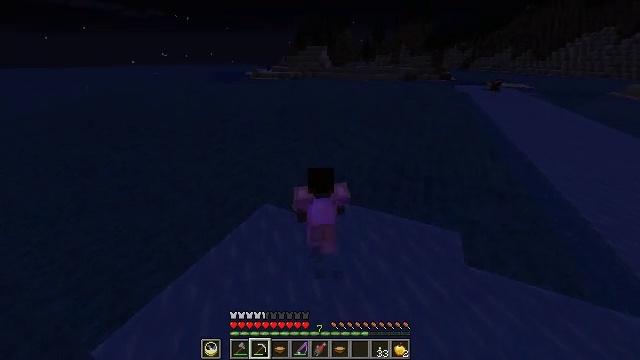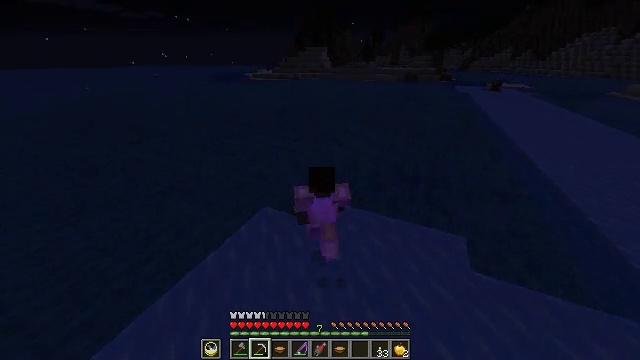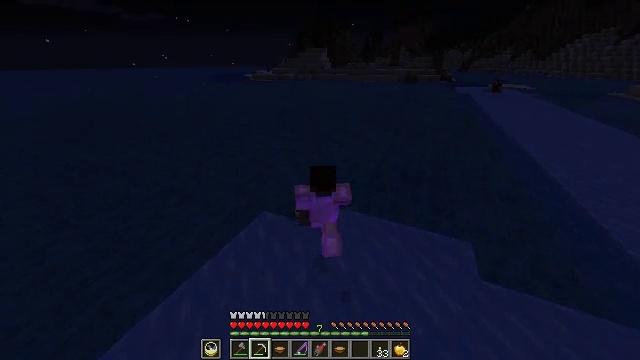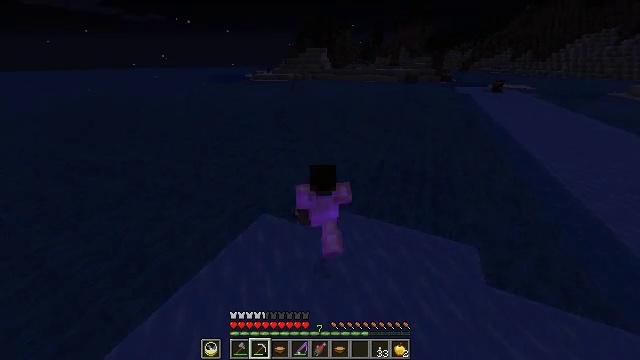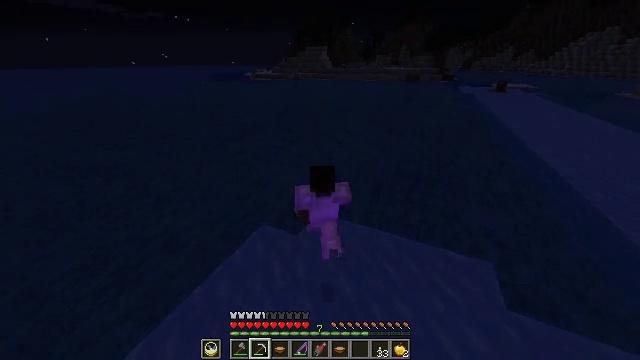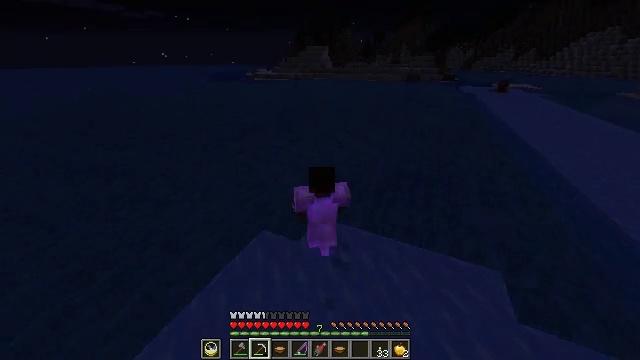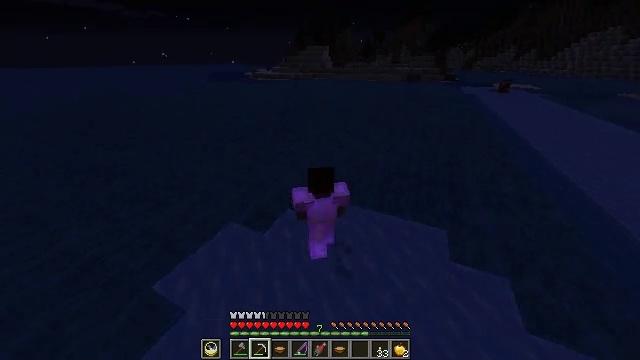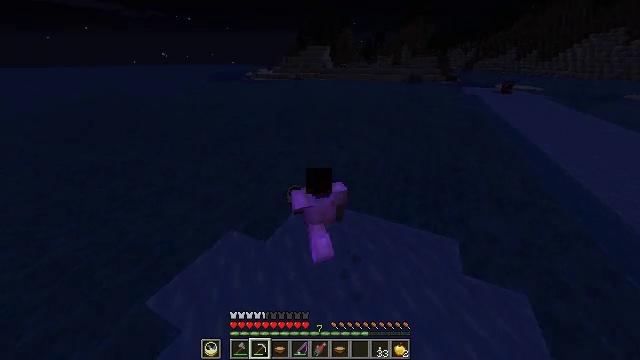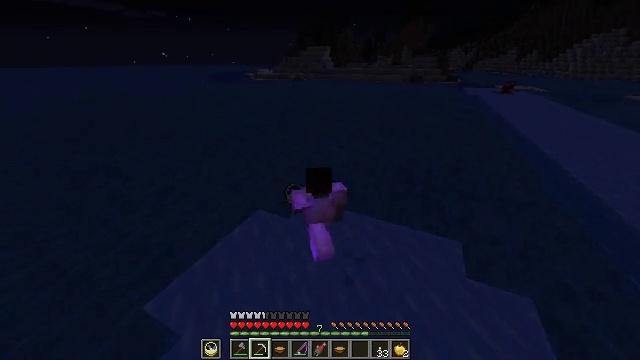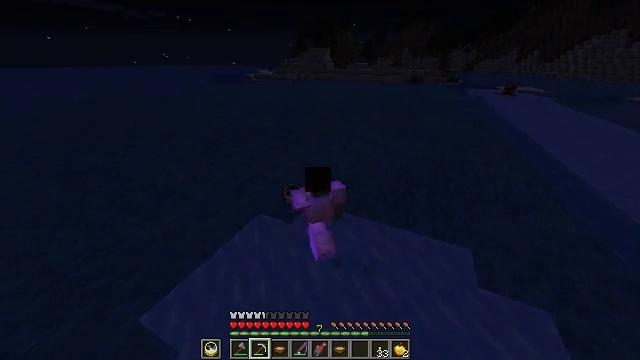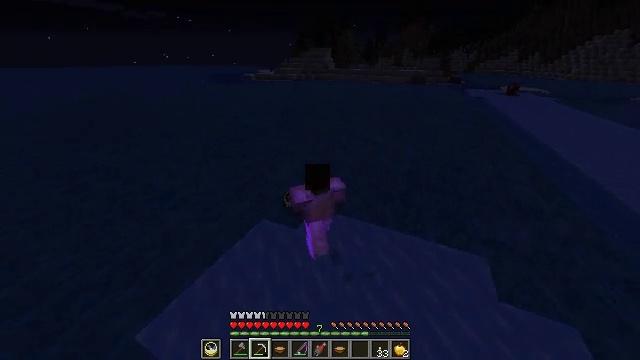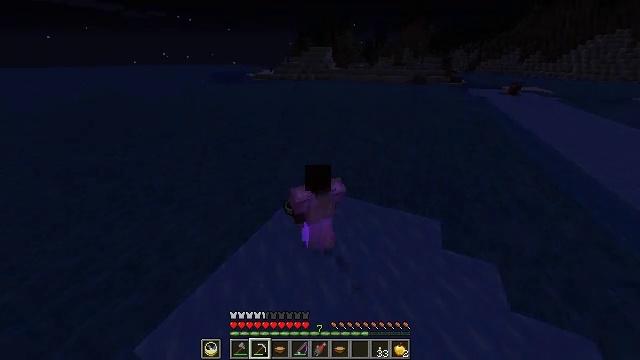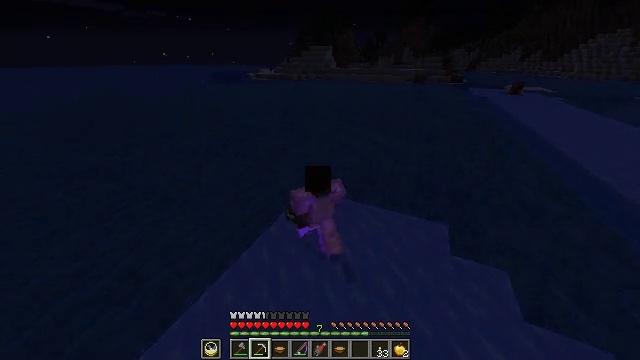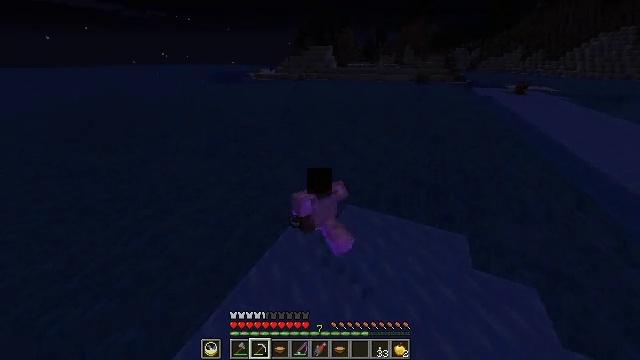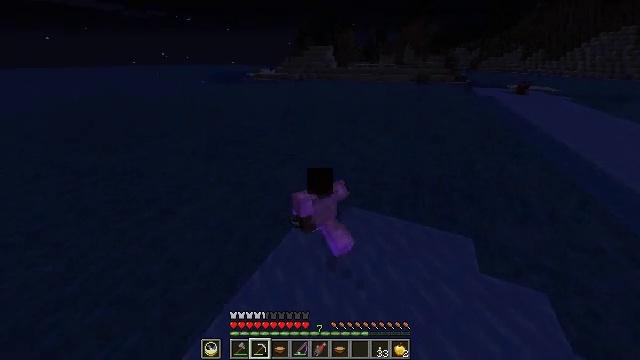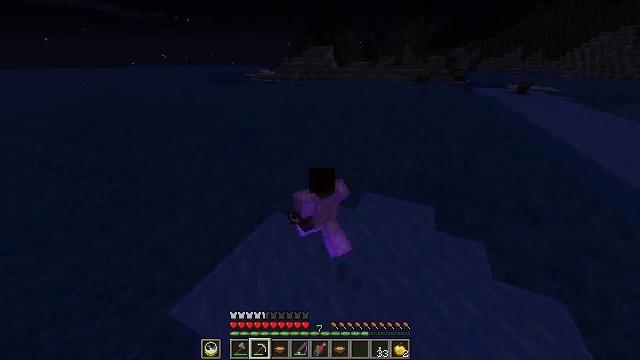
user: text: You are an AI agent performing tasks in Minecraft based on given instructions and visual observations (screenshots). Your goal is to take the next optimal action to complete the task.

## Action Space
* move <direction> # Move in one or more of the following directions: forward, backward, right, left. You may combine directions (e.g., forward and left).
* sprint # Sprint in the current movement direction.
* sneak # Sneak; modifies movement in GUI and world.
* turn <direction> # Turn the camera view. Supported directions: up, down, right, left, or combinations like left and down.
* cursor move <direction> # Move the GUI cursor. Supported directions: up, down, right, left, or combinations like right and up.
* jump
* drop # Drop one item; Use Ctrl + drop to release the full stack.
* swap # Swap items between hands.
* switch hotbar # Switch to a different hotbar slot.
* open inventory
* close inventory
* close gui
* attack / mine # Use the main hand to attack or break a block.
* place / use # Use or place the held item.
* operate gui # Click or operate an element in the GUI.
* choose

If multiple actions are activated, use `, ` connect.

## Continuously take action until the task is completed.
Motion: motion action
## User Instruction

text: Gather frosted ice by mining it.
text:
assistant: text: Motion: move forward, sprint
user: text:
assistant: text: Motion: move forward, sprint
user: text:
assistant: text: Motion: move forward and move left, sprint
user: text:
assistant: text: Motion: move forward and move left, sprint
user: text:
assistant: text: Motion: move forward and move left, sprint
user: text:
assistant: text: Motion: move forward and move left, sprint
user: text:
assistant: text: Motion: move forward and move left, sprint
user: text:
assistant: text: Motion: move forward and move left, sprint
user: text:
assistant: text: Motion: move forward and move left, sprint
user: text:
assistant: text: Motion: move forward and move left, sprint
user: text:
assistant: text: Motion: move forward and move left, sprint
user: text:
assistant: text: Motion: move forward and move left, sprint
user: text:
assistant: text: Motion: move forward and move left, sprint
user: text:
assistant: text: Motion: move forward and move left, sprint
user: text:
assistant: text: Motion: move forward and move left, sprint
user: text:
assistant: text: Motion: move forward and move left, sprint, turn right
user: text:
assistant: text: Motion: move forward and move left, sprint, turn right
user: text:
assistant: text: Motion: move forward and move left, sprint, turn right
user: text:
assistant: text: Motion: move forward and move left, sprint, turn right
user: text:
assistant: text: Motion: move forward and move left, sprint, turn right
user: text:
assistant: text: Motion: move forward and move left, sprint, turn right
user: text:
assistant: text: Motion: move forward and move left, sprint, turn right
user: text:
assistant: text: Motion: move forward and move left, sprint, turn right
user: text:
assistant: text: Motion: move forward and move left, sprint, turn right
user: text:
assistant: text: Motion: move forward and move left, sprint
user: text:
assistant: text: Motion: move forward and move left, sprint, turn right
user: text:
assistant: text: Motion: move forward and move left, sprint, turn right
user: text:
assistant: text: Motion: move forward and move left, sprint
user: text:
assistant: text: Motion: move forward and move left, sprint
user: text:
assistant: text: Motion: move forward and move left, sprint, turn right